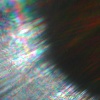
Label: sunburn